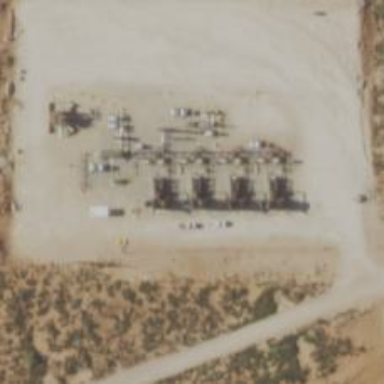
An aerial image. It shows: Petroleum well.